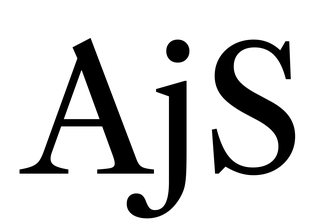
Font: LibreCaslonText_Regular